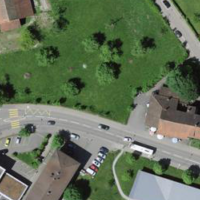
EUNIS habitat code: 54
Species observed at this site:
Veronica persica